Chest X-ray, PA view. Patient: 42 years old, sex F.
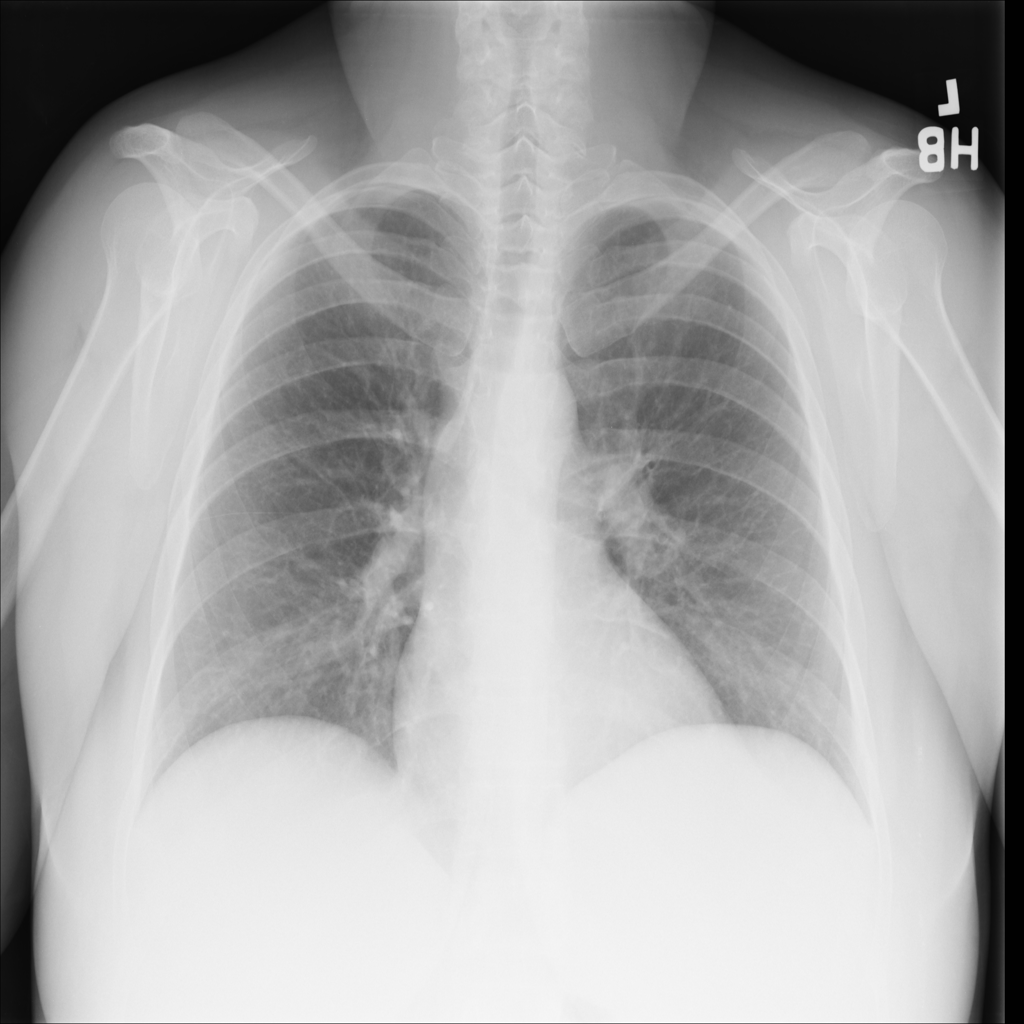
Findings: No Finding